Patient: sex M, age 26
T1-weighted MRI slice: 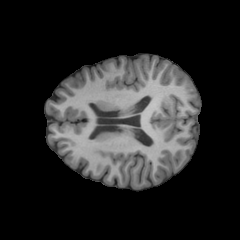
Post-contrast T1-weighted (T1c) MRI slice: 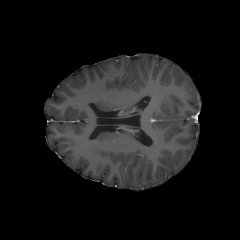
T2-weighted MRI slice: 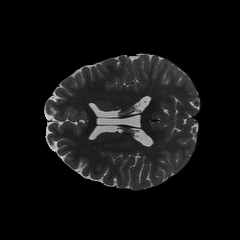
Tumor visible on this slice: no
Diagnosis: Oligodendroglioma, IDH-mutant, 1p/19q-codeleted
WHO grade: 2